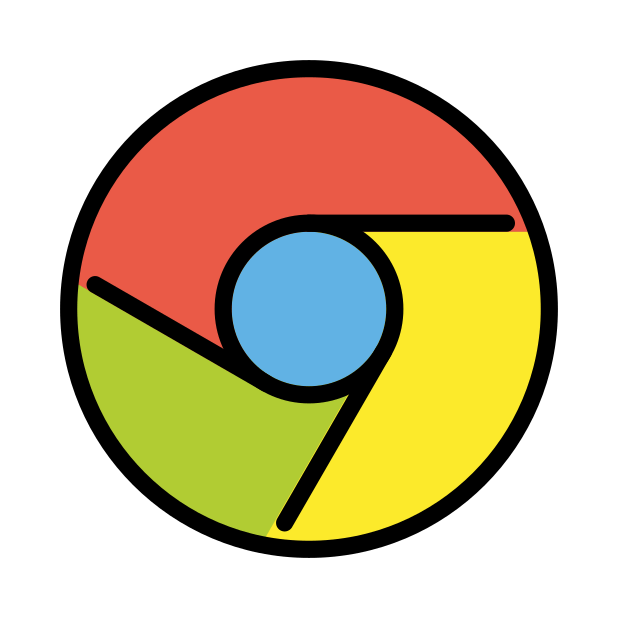
Chrome